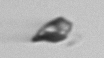
Label: detritus_transparent